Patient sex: F
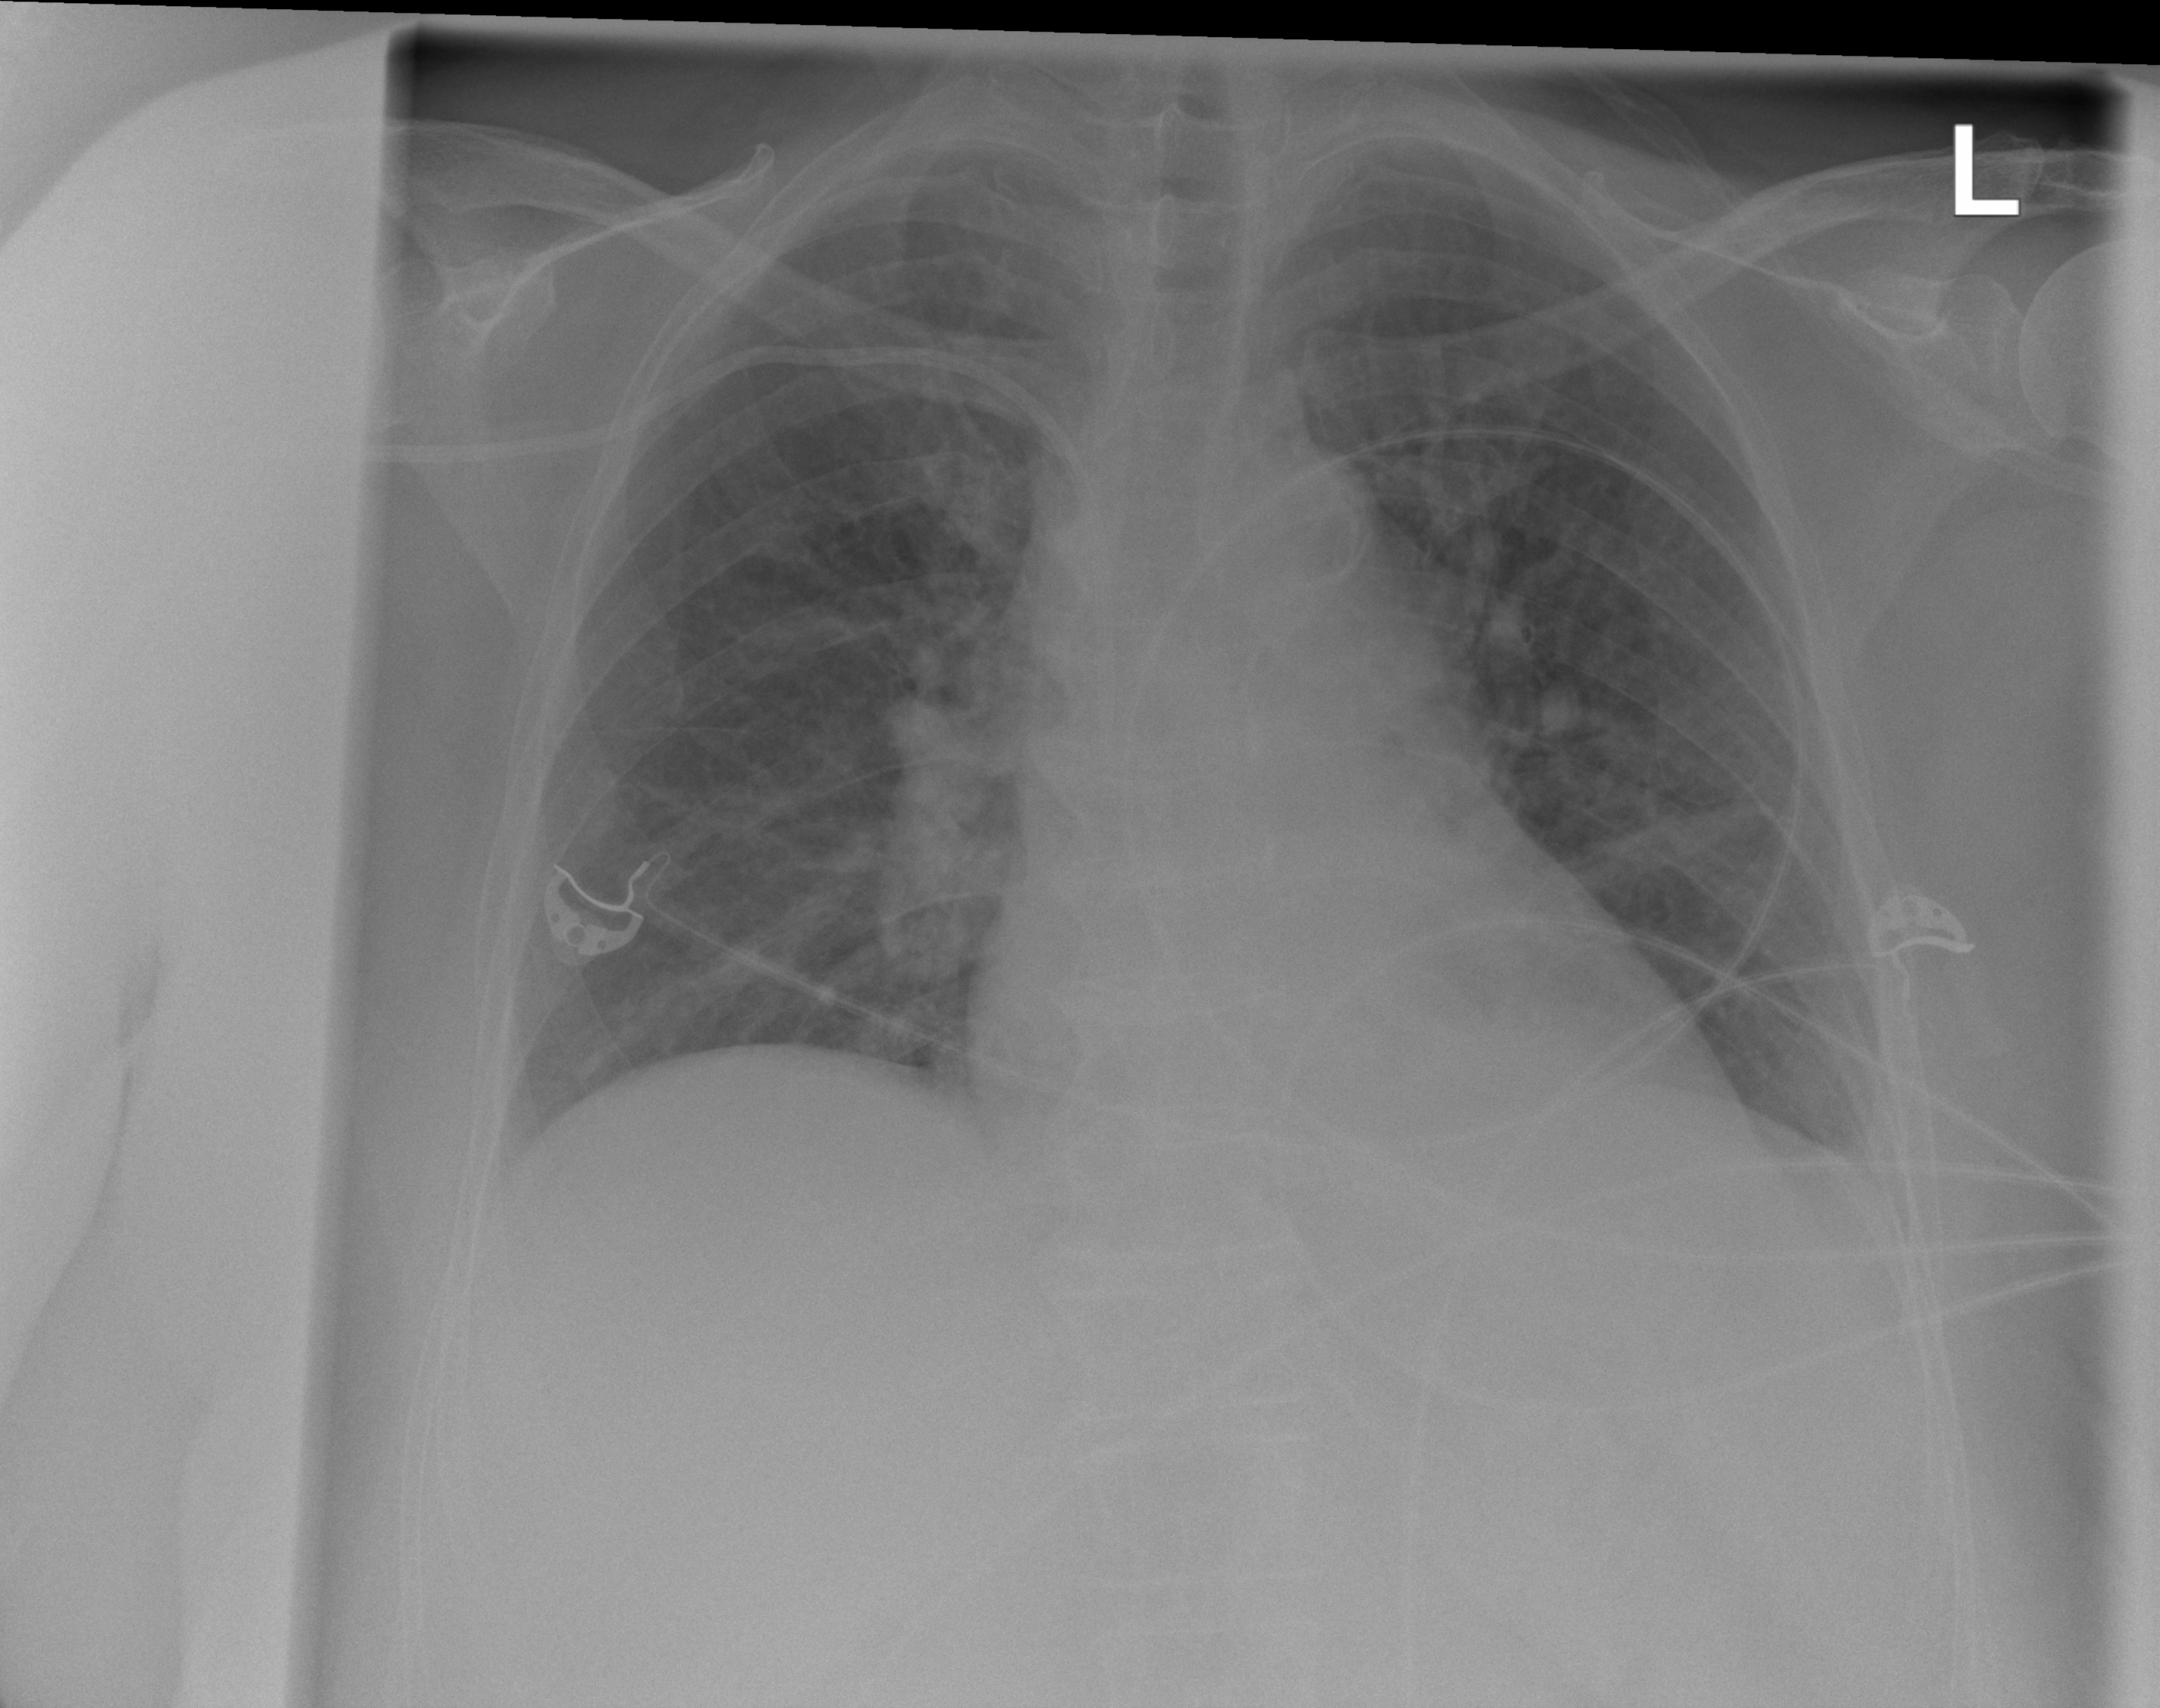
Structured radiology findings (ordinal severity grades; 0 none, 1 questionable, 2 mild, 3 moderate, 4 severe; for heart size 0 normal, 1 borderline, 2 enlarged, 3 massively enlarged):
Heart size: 1
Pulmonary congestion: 2
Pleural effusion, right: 0
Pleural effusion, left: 0
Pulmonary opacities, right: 0
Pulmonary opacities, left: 0
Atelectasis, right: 2
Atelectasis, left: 2